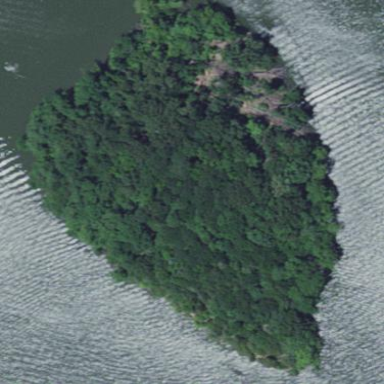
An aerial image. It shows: Islet.